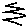
Label: zigzag